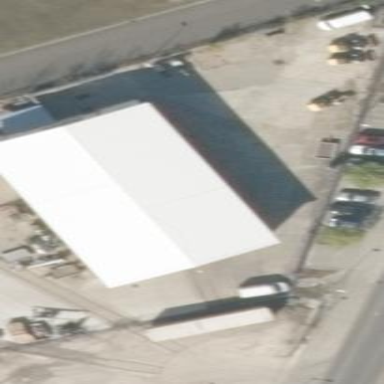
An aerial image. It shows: Industrial building.